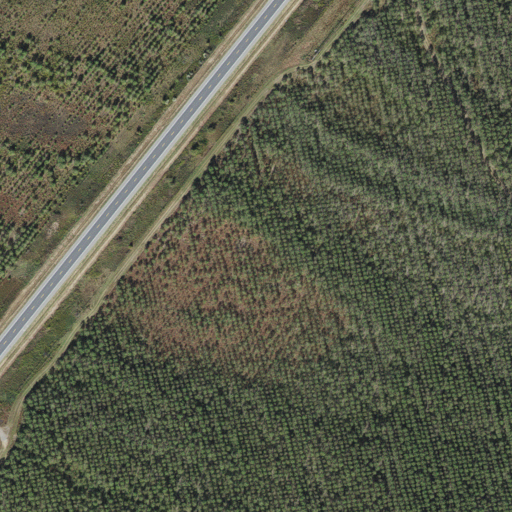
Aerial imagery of plain(s) in Arkansas named Sheppard Island containing cultivated crops, low intensity development, open development, and medium intensity development